Brain MRI, t2w sequence, axial 2D slice.
Patient: age 34, sex M, weight 95 kg, height 1.95 m
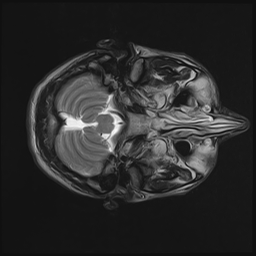